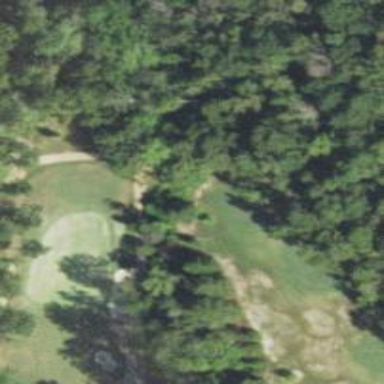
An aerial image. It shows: Service road designated as golf cart path.